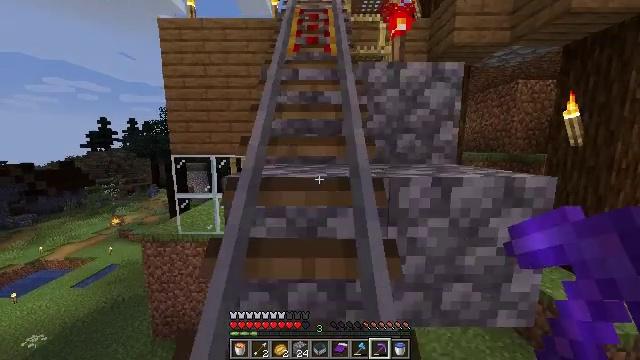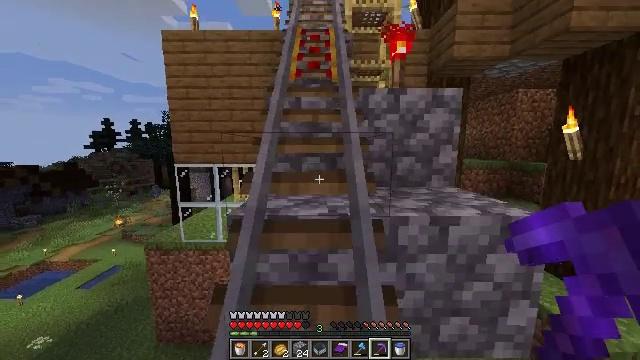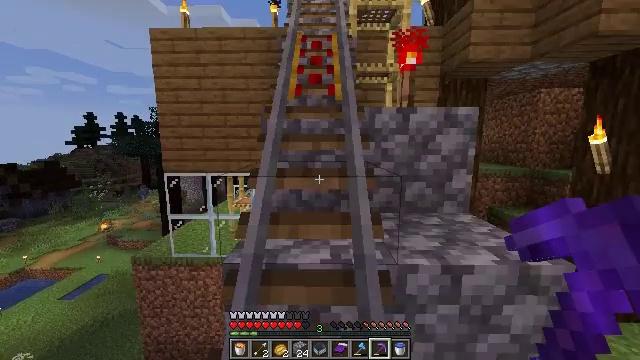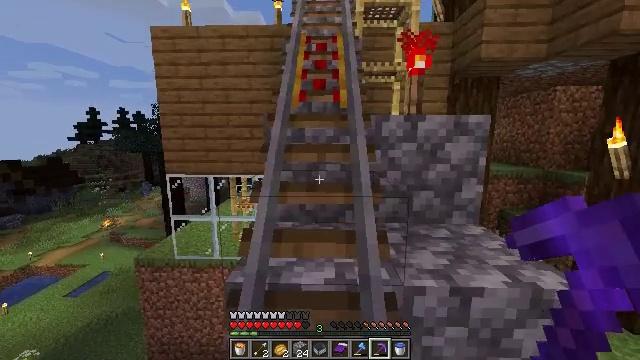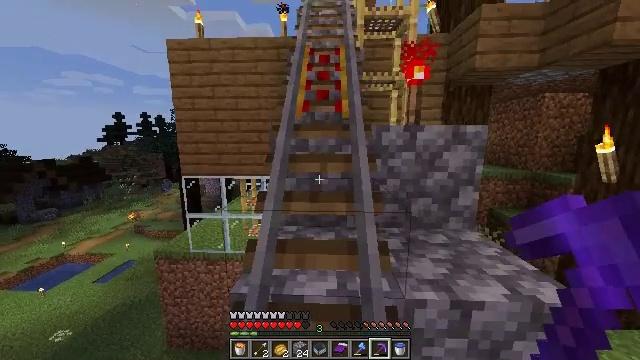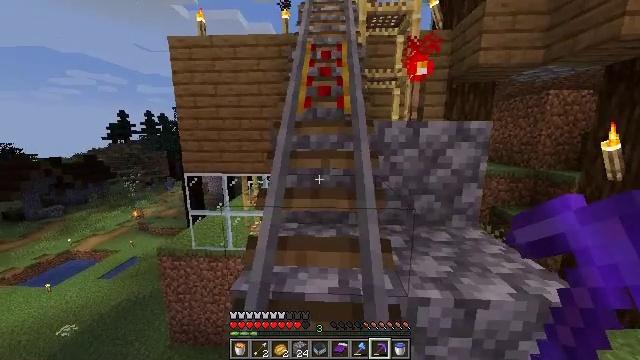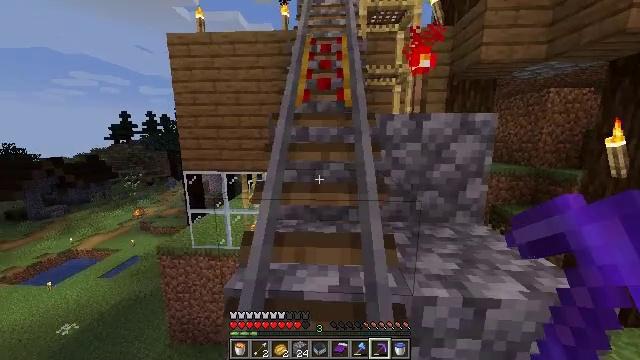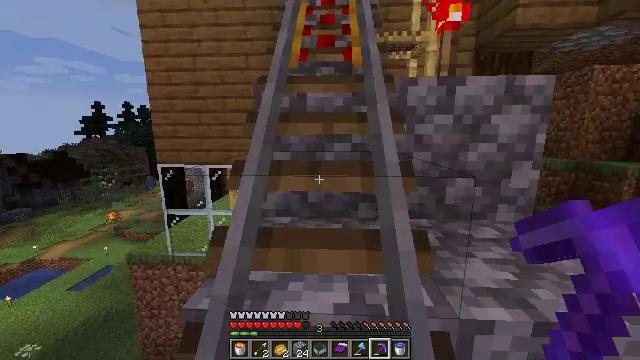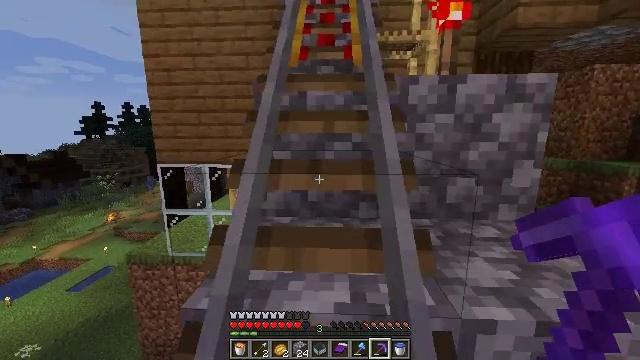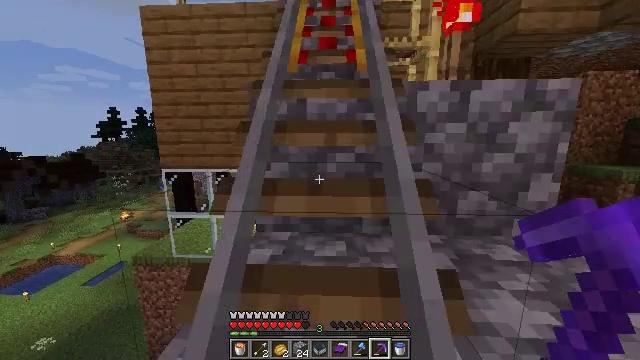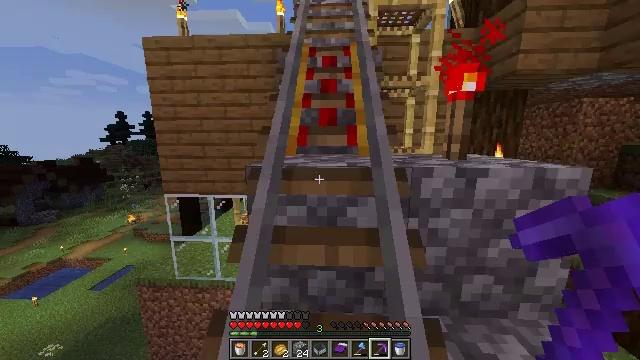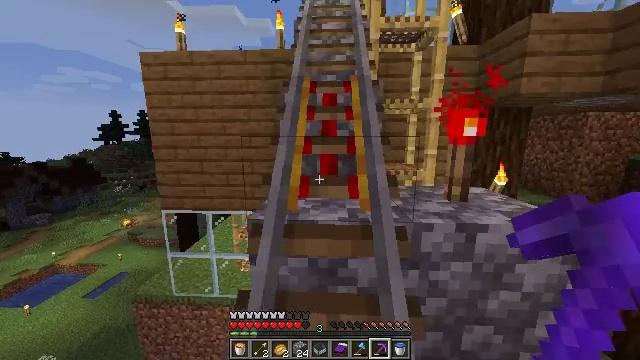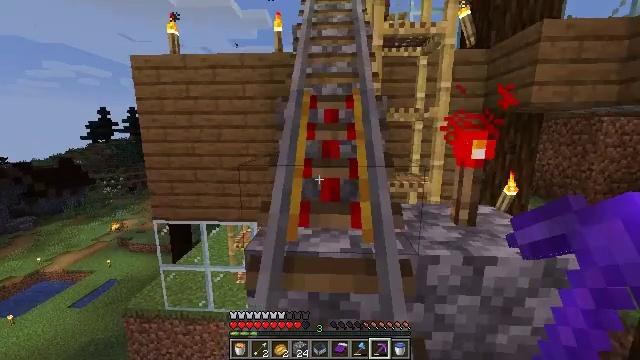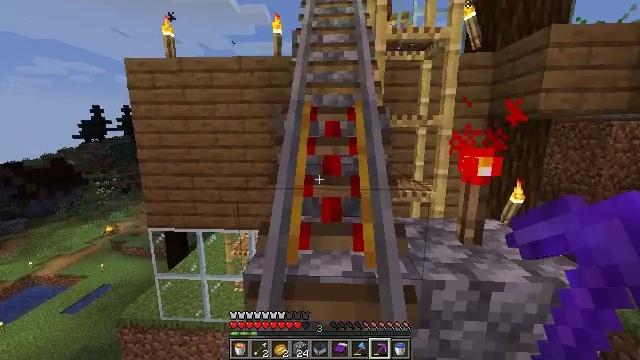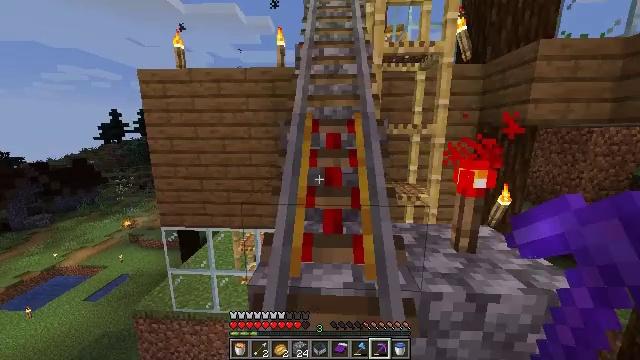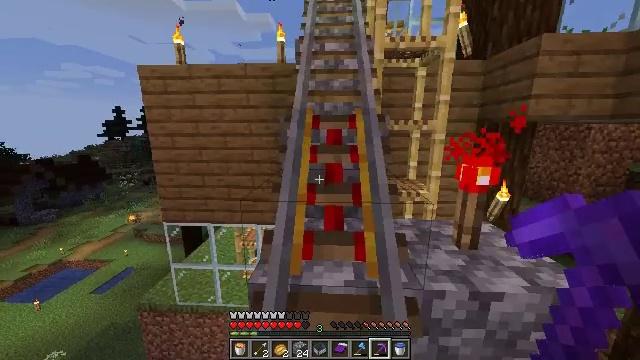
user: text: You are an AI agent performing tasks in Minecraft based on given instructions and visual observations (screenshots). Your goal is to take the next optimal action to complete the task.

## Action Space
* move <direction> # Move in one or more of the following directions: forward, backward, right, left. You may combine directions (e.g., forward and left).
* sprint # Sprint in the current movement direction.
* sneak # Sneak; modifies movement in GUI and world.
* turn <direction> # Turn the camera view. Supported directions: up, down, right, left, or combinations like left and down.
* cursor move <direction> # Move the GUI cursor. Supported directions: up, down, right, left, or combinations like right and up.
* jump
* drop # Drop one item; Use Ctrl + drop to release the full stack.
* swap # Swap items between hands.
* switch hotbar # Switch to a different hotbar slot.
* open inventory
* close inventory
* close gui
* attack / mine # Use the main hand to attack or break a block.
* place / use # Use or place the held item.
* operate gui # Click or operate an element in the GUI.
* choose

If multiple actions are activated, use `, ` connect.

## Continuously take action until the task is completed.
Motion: motion action
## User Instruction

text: Digging the cobblestone underground.
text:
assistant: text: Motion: move forward, sprint, jump
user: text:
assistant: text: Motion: move forward, sprint, jump
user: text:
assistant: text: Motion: move forward, sprint, turn left, jump
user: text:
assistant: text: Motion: move forward, jump
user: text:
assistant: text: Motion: move forward, jump
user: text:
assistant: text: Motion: move forward, jump
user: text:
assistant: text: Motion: move forward, jump
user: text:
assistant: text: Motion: move forward, jump
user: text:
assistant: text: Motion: move forward, sprint, jump
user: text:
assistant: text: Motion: move forward, sprint, jump
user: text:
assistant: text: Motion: move forward, sprint, jump
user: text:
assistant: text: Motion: move forward, sprint, jump
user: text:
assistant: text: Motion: move forward, sprint, jump
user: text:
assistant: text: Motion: move forward, jump
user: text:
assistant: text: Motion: move forward, turn down, jump
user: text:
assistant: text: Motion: move forward, jump
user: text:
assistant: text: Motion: move forward, jump
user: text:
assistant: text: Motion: move forward, jump
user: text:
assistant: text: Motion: move forward, jump
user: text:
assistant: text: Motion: move forward, jump
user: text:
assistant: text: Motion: move forward, sprint, jump
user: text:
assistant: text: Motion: move forward, sprint, jump
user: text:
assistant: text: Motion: move forward, sprint, turn down, jump
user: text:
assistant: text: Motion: move forward, sprint, turn right and down, jump
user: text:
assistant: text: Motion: move forward, turn right and down, jump
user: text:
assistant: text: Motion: move forward, turn down, jump
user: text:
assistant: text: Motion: move forward, turn right, jump
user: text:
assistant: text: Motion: move forward, turn right, jump
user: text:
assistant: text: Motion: move forward, turn right, jump
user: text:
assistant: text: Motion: move forward, turn right, jump